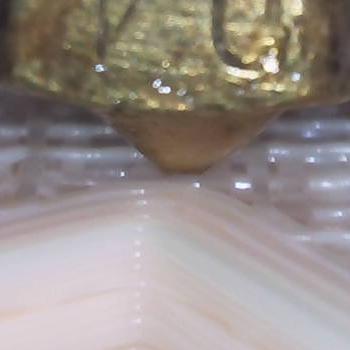
Flow rate: 56%